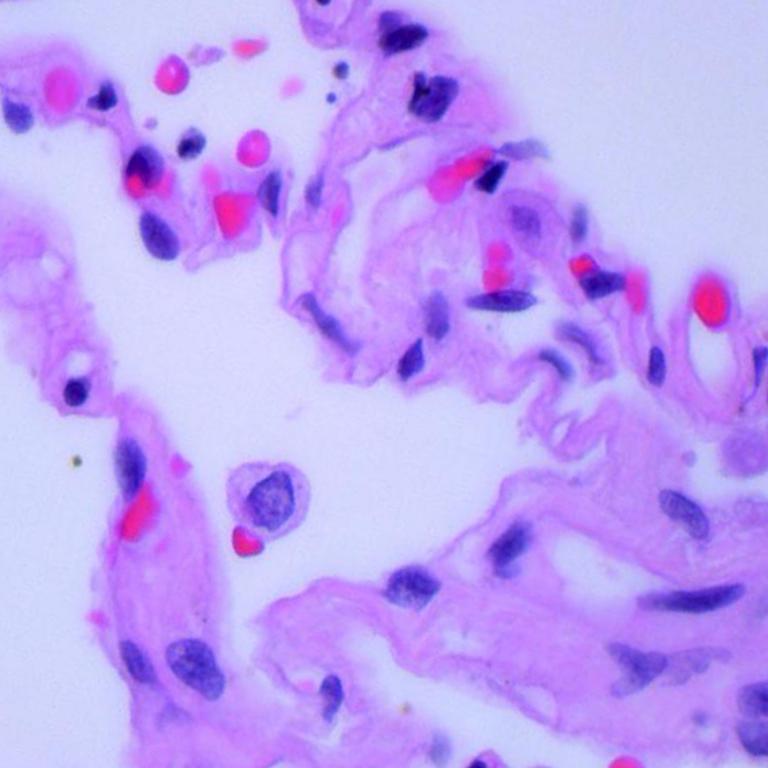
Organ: lung
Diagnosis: benign